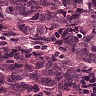
Metastatic tissue present: yes